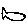
Label: fish